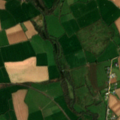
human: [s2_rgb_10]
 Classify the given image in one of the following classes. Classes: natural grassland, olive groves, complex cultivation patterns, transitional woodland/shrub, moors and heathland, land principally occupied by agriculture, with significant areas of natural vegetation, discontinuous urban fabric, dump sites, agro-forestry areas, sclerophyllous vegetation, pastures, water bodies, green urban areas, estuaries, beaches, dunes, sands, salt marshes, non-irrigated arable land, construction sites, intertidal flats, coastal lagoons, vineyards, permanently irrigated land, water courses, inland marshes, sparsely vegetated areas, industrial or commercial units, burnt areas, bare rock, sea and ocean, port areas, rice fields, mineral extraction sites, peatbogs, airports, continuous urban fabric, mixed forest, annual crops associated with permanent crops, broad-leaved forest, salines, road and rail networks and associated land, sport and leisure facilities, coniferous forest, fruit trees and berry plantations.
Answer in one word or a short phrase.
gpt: non-irrigated arable land, pastures